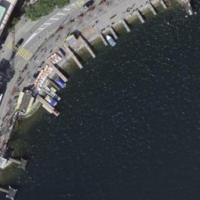
EUNIS habitat code: 53
Species observed at this site:
Podiceps cristatus
Fulica atra
Viburnum tinus
Anas platyrhynchos
Corvus cornix
Passer domesticus
Fringilla coelebs
Turdus merula
Chroicocephalus ridibundus
Phalacrocorax carbo
Dendrocygna bicolor
Larus michahellis
Cygnus olor
Phoenicurus ochruros
Columba livia
Passer italiae